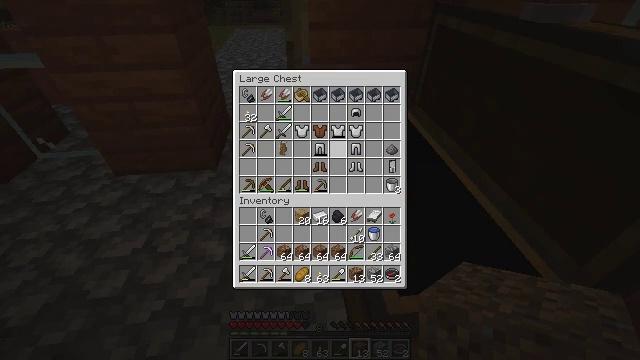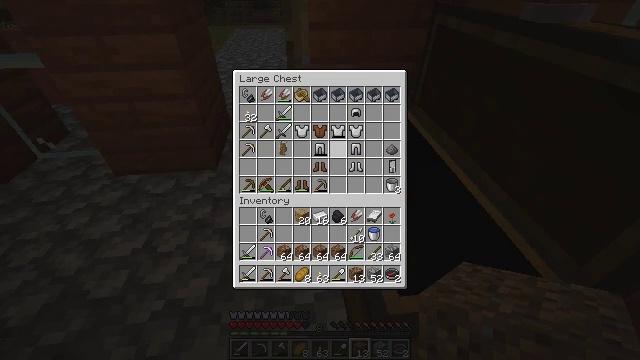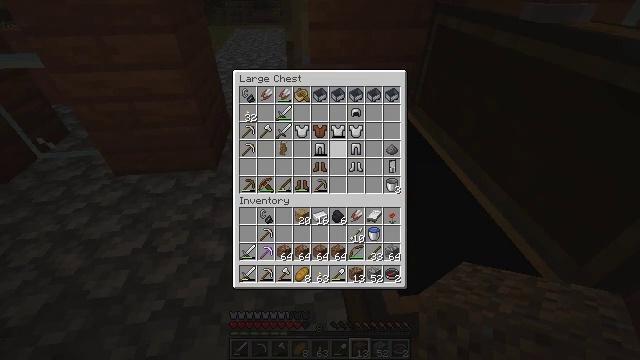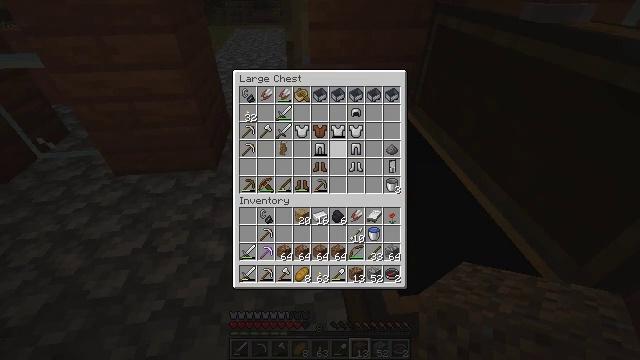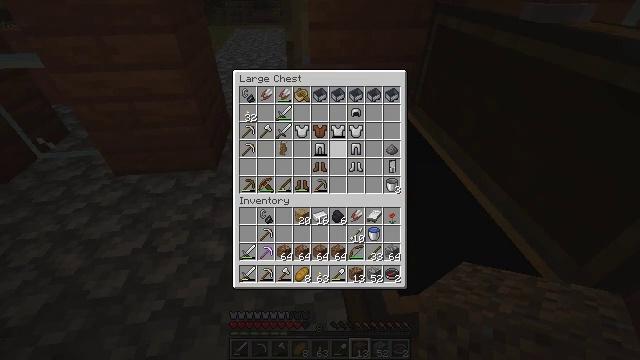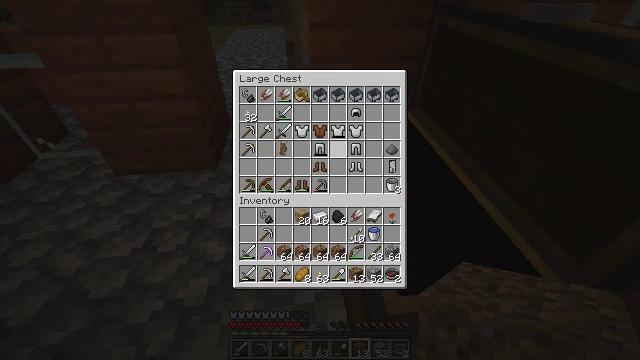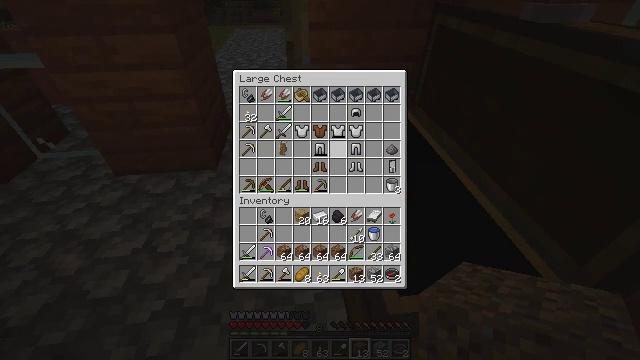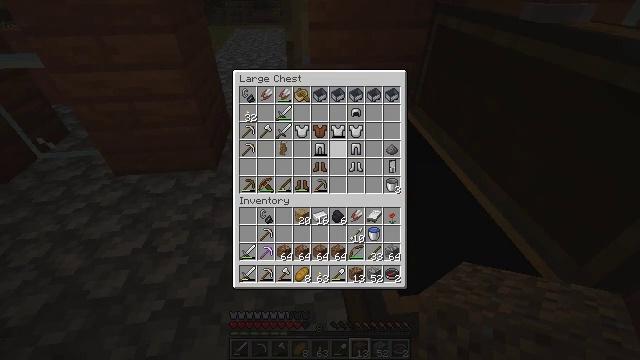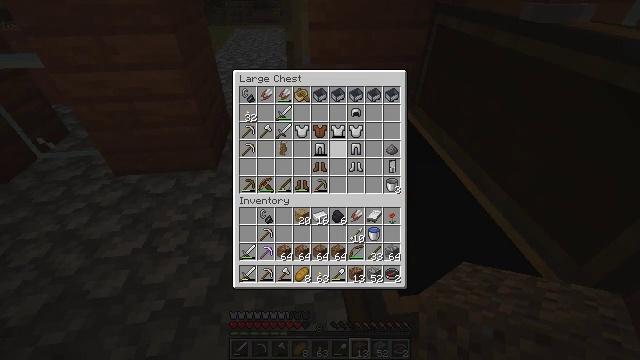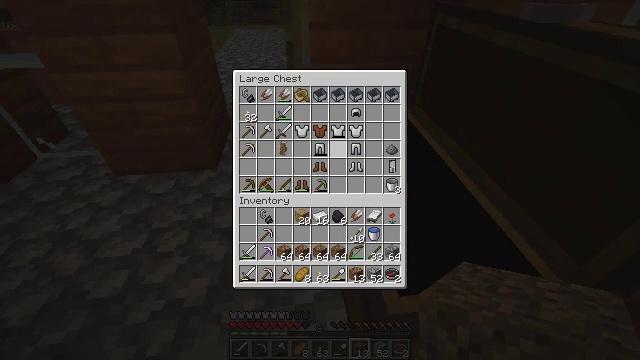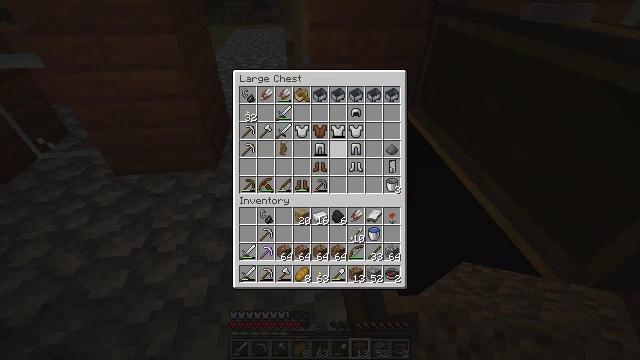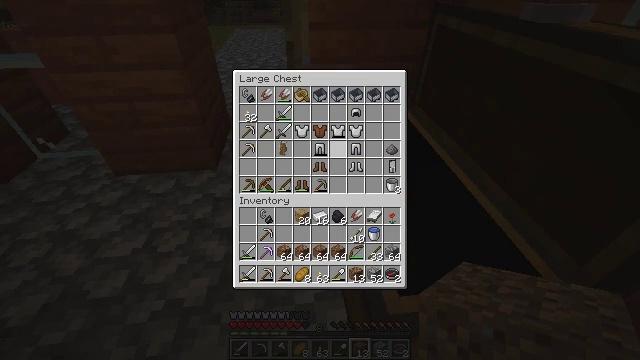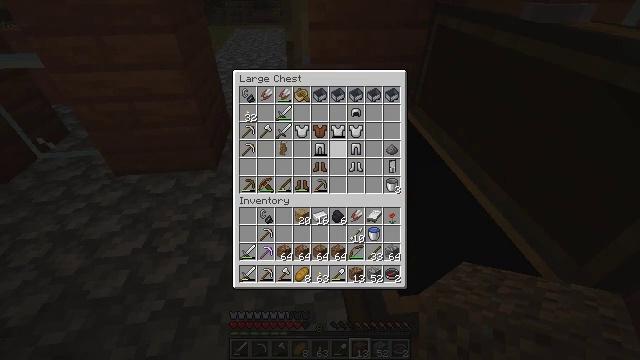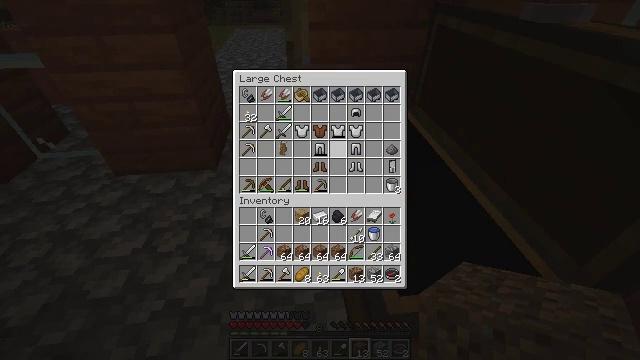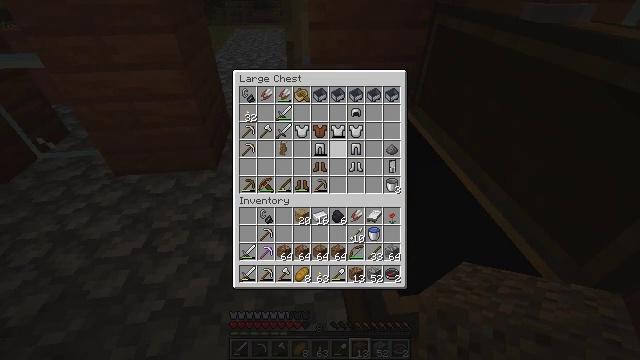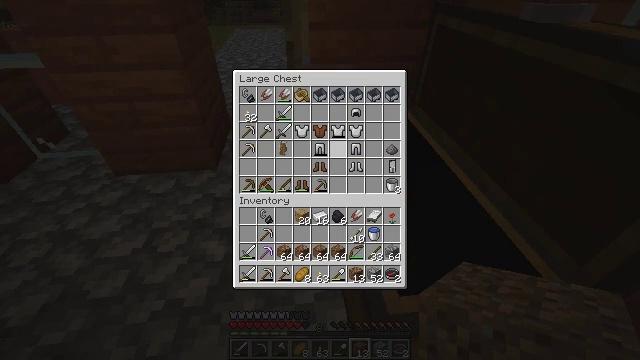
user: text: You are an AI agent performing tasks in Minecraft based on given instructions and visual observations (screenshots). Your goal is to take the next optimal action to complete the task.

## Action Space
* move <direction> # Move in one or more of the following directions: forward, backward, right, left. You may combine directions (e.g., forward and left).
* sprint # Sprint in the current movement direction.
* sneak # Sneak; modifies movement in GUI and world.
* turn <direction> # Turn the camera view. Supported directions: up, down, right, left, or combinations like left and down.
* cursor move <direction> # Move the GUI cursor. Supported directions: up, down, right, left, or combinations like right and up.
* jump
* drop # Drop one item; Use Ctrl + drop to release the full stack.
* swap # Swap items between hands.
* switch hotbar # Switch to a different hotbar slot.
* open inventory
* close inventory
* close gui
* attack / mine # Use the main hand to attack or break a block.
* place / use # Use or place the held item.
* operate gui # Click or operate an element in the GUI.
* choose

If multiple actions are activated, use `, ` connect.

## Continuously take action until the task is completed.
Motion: motion action
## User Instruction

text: Open the crafting table to craft a map.
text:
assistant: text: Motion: no_op
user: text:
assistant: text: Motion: no_op
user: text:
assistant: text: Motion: no_op
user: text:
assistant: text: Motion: no_op
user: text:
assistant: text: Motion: no_op
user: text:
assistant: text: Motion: no_op
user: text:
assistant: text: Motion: no_op
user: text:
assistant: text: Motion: no_op
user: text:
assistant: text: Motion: no_op
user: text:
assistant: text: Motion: no_op
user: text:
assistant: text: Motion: no_op
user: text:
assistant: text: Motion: no_op
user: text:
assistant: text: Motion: no_op
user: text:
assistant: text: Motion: no_op
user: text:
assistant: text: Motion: no_op
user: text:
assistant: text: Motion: no_op
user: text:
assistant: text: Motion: no_op
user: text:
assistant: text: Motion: no_op
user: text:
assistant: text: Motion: no_op
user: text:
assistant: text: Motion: no_op
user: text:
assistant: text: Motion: no_op
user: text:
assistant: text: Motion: no_op
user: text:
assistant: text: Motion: no_op
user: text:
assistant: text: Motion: turn left and down
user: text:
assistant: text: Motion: turn left and down
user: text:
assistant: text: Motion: turn left
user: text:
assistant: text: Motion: turn left and up
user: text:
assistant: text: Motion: turn left and up
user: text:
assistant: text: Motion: move forward, turn left and up
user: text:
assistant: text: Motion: move forward, turn left and up